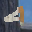
Label: 4